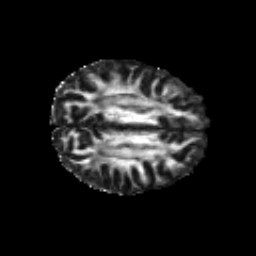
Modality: FA
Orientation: axial
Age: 18
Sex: female
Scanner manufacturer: siemens
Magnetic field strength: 3 T
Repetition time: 8.8 s
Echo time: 0.085 s